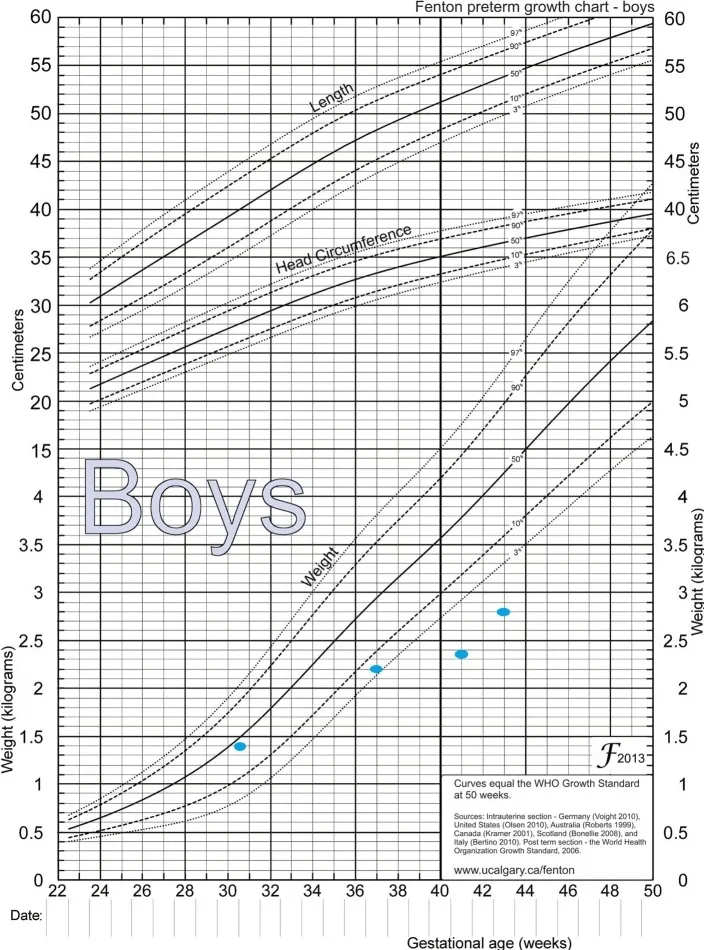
Fenton preterm growth chart, showing weight catchup. Birth weight = 1.39 Kg, between 36-37 weeks = 2.2 Kg, between 41-42 weeks = 2.35 Kg, and at 44 weeks = 2.8 Kg.
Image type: chart (chart)